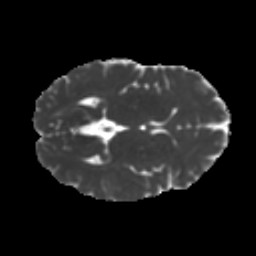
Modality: MD
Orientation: axial
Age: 24
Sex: female
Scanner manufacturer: ge
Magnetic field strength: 3 T
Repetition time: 7.8 s
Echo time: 0.0606 s